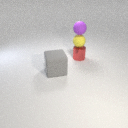
small yellow rubber sphere above small red metal cylinder